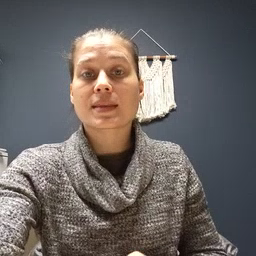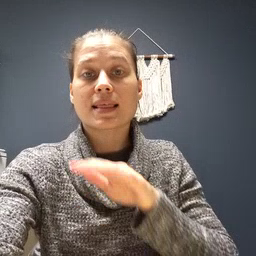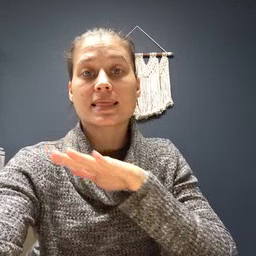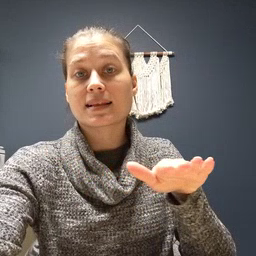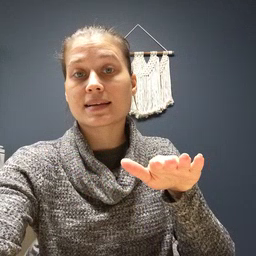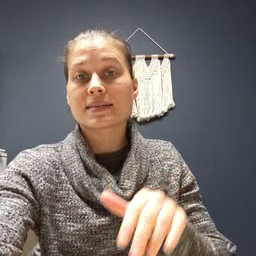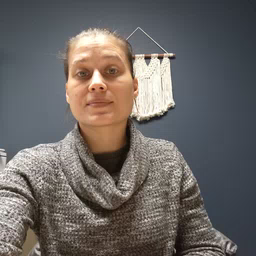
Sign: clean